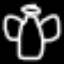
Label: angel